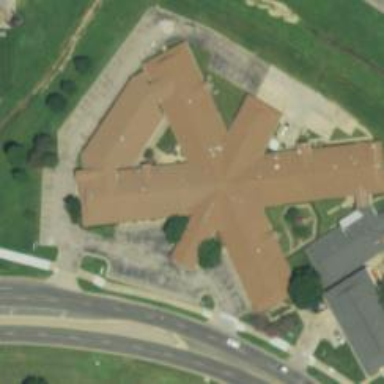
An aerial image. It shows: Healthcare facility identified as hospital.